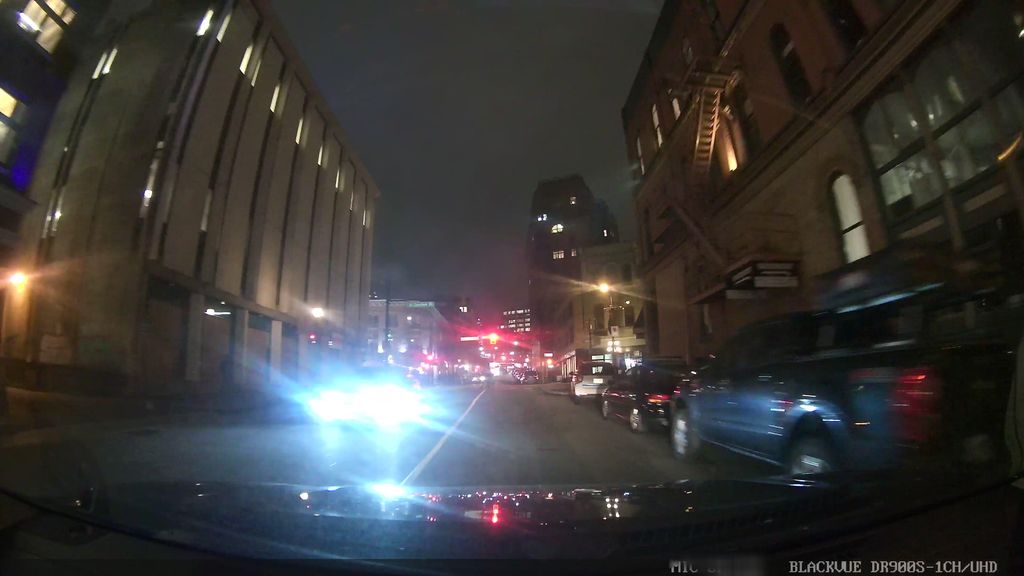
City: vancouver